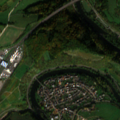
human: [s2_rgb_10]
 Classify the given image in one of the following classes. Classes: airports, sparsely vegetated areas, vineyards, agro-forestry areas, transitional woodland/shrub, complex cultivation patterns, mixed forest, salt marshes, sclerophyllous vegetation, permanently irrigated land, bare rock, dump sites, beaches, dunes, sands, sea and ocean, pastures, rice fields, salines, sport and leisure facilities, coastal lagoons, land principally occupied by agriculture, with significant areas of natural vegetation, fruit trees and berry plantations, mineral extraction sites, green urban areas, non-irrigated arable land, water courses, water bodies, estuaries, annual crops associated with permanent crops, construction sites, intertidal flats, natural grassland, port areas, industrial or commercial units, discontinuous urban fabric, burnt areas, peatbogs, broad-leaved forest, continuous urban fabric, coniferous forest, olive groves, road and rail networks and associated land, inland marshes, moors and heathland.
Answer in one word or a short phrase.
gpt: discontinuous urban fabric, road and rail networks and associated land, vineyards, complex cultivation patterns, land principally occupied by agriculture, with significant areas of natural vegetation, mixed forest